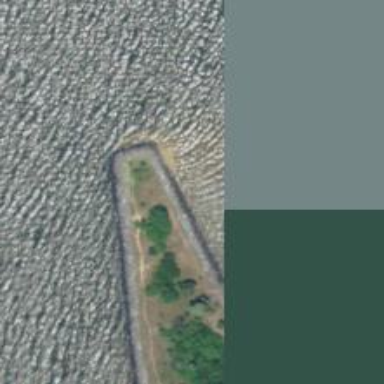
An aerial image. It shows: Breakwater structure.